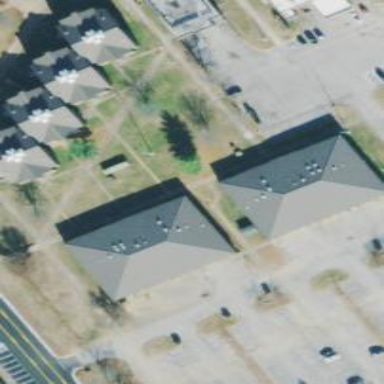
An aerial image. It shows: Building serving as apartments or military barracks.